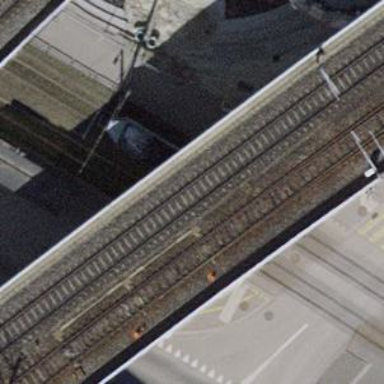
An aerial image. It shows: Railway crossing with lights and full barrier.